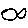
Label: fish